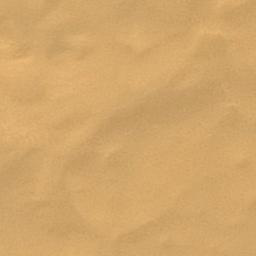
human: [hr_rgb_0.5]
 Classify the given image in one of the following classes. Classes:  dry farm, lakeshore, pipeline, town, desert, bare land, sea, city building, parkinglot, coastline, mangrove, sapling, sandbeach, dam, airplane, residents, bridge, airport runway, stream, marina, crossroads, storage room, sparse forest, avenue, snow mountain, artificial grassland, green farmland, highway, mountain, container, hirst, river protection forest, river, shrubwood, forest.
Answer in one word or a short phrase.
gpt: desert